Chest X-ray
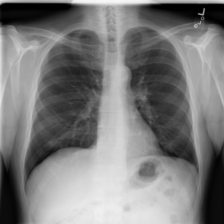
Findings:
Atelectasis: negative
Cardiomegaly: negative
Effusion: negative
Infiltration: negative
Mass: negative
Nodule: negative
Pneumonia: negative
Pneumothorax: negative
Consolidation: negative
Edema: negative
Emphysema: negative
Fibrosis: negative
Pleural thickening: negative
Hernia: negative